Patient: sex M, age 31
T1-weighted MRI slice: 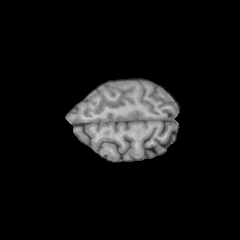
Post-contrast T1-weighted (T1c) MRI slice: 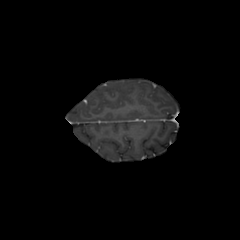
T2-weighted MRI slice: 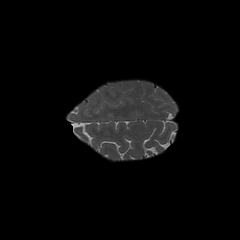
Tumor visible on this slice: no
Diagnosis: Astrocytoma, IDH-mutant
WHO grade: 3